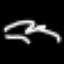
Label: squiggle